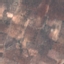
Land use / land cover class: PermanentCrop